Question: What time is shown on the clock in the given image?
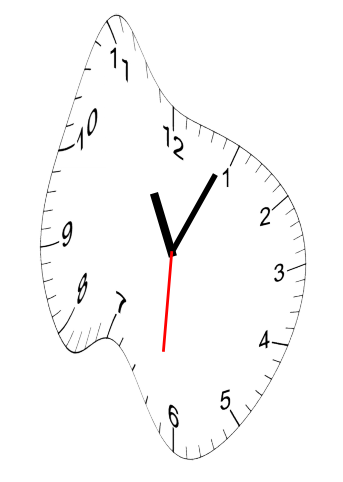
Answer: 11:04:31